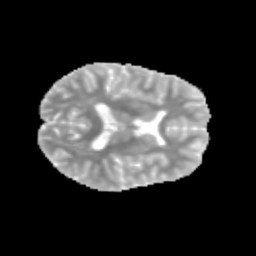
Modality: MD
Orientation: axial
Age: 12
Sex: female
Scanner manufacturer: siemens
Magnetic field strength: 3 T
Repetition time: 3.8 s
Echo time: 0.07 s